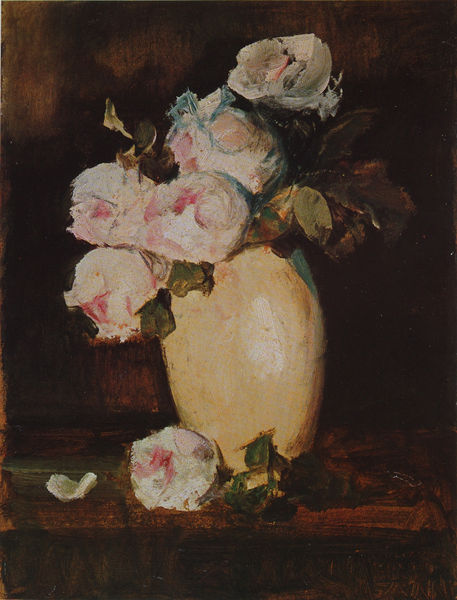
Titel: Teerosen
Künstler: Anton Müller-Wischin
Standort: Süddeutschland
Institution: Privatbesitz
Schlagwörter: blau, blätter, dunkel, weiß, gelb, grün, impressionismus, blume, blumen, braun, hell, hintergrund, holz, licht, schwarz, tisch, blüte, blüten, rose, rosen, wand, öl, pastos, blatt, pflanze, rosa, krug, stilleben, stillleben, vase, liegen, blumenvase, strauss, fallen, blumenstrauss, blütenblätter, vanitas, vergänglichkeit, unterlage, gefäss, porzellan, welk, pfingstrosen, blütenblatt, welken, schwart, blumenstück, bluemstrauss, porzellanvase, verblühen